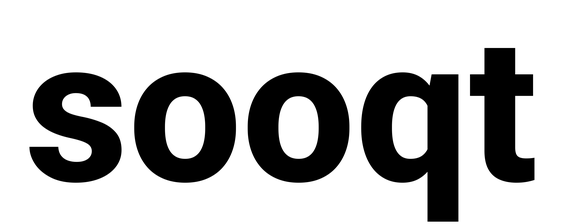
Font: Roboto_ExtraBold